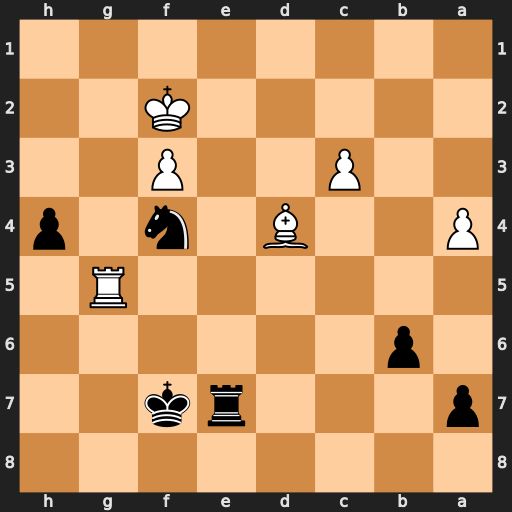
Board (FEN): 8/p3rk2/1p6/6R1/P2B1n1p/2P2P2/5K2/8
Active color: b
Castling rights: -
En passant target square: -
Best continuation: Nh3+ Kg2 Nxg5